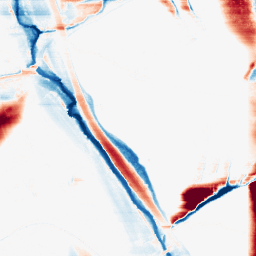
Category: morphological
Decomposition family: morphological_rect
Decomposition parameters: operation: average
width: 50
height: 3
Upsampling method: quadratic
Upsampling parameters: scale: 4
Upsampling scale: 4